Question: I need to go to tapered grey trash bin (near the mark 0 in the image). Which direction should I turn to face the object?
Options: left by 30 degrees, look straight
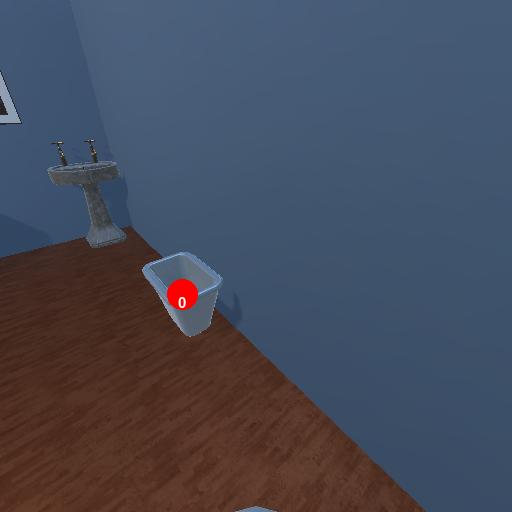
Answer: left by 30 degrees